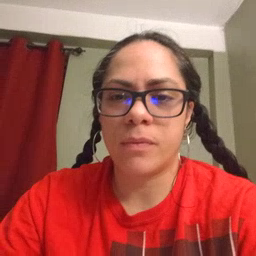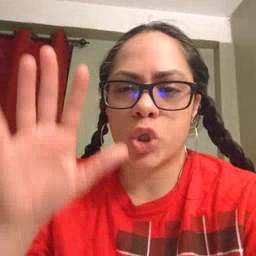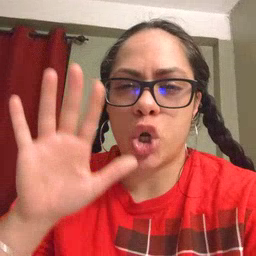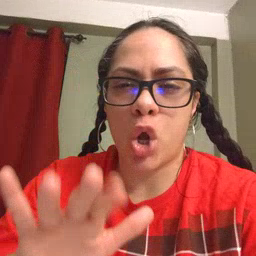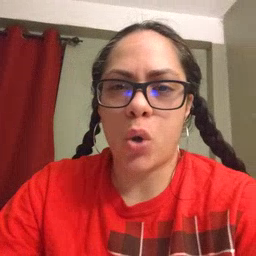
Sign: snow